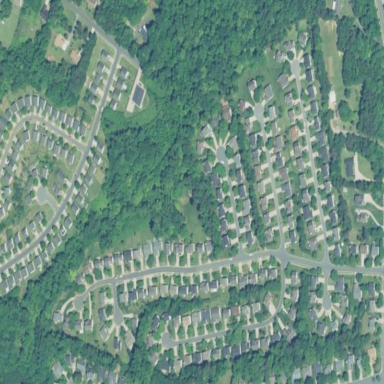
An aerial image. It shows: Residential area composed of single-family homes.